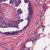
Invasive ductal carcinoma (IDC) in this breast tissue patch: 0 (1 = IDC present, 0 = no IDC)